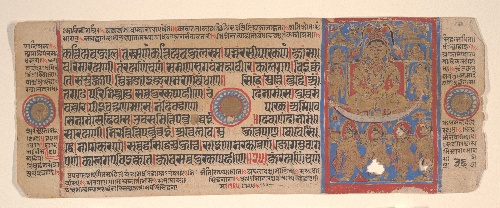
Artist: Bhadrabahu
Artist bio: Indian, died ca. 356 BCE
Date: 15th century
Object type: Folio
Classification: Paintings
Medium: Ink, opaque watercolor, and gold on paper
Culture: India (Gujarat)
Dimensions: (Average size .1–.71): 4 1/2 x 11 3/8 in. (11.4 x 28.9 cm)
Department: Asian Art
Credit line: Bequest of Cora Timken Burnett, 1956
Accession year: 1957
Repository: Metropolitan Museum of Art, New York, NY